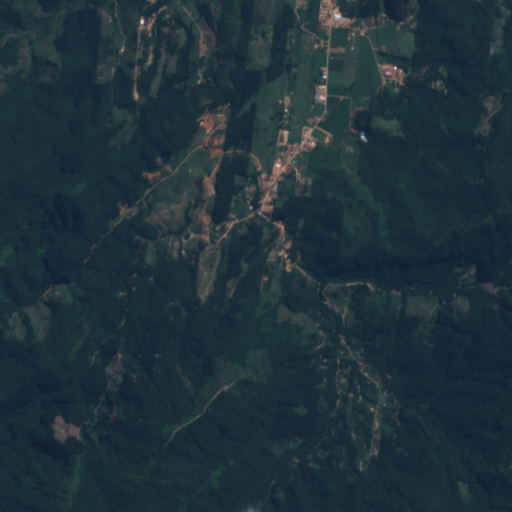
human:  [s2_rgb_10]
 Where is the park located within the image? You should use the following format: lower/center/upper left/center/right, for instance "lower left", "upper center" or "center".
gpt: The park is located in the upper center of the image.
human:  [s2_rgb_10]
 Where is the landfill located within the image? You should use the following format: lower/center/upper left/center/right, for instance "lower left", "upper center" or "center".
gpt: There is no landfill in the image.